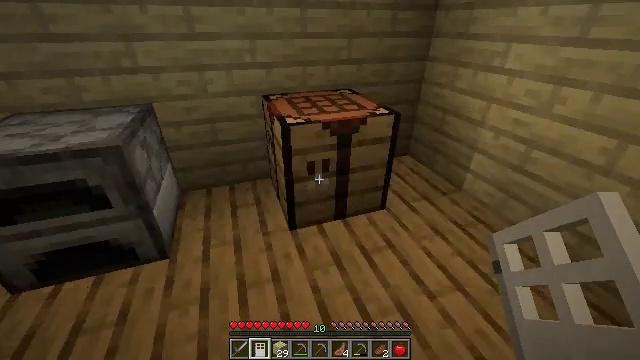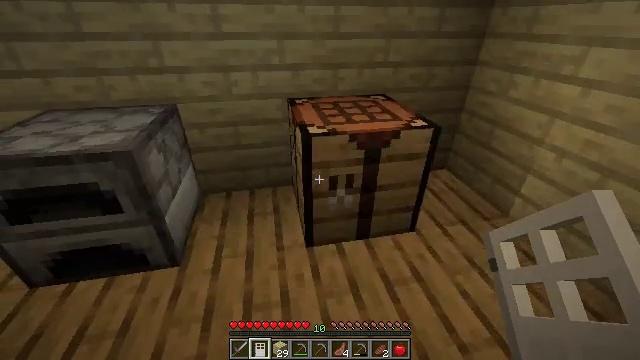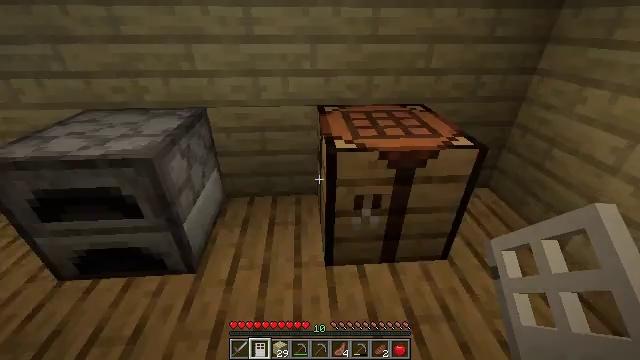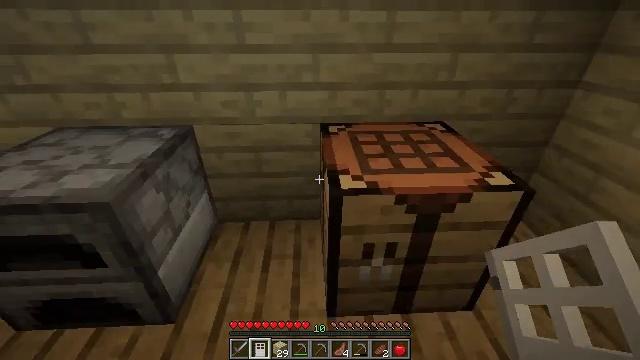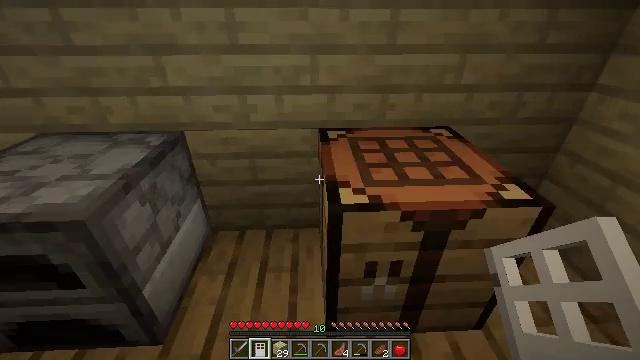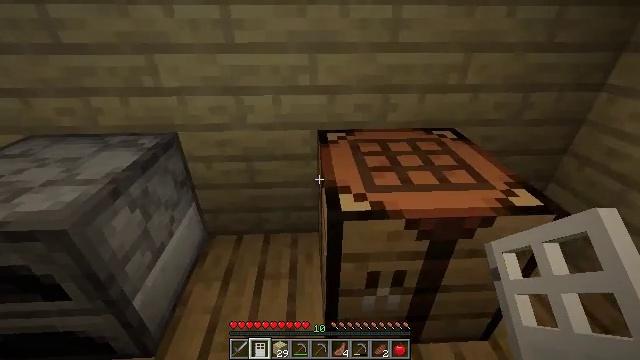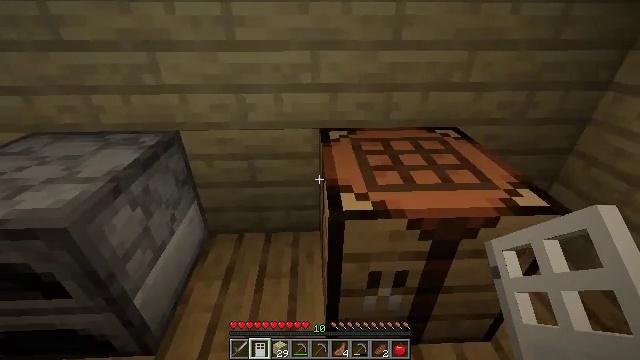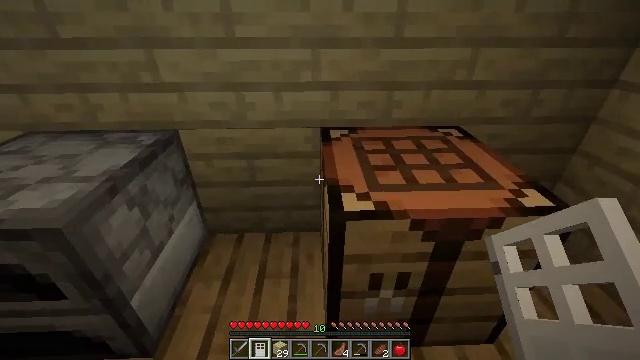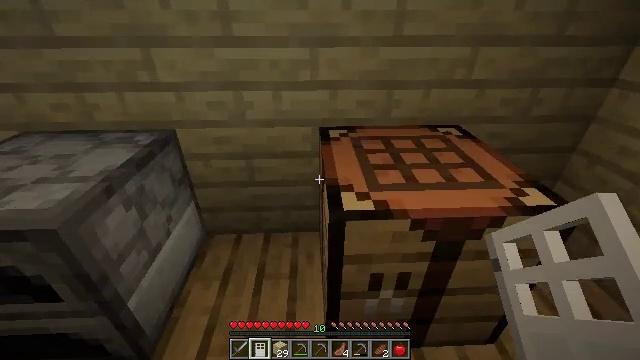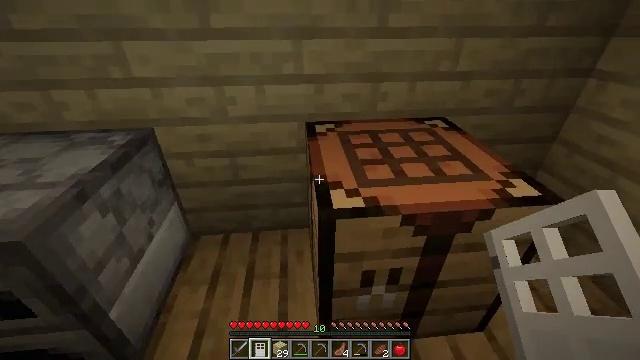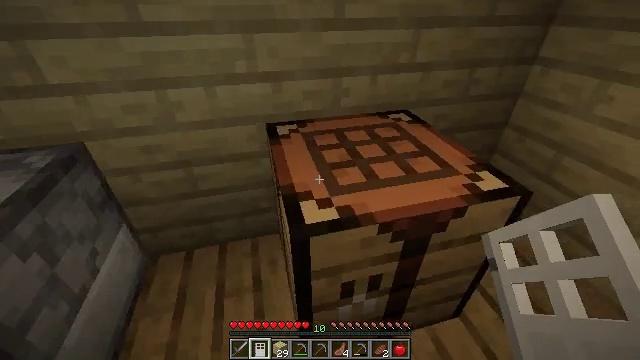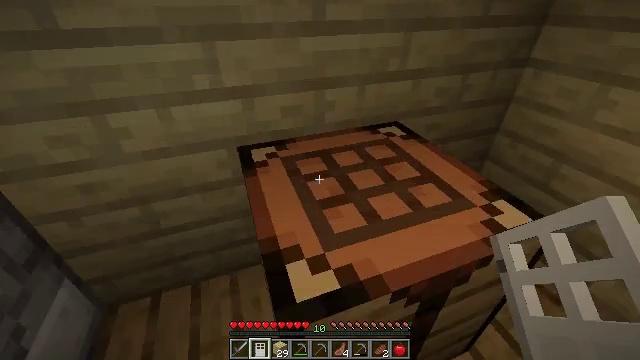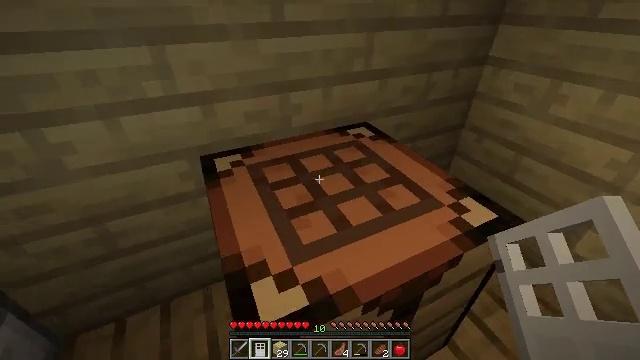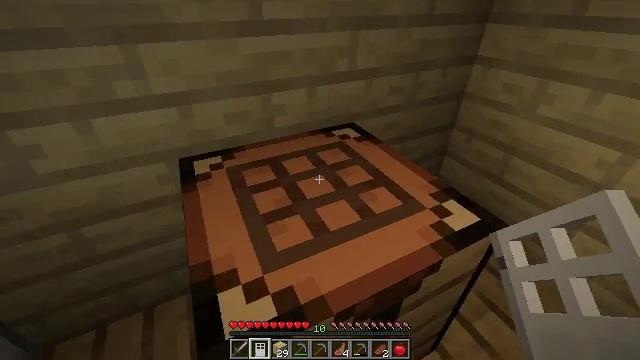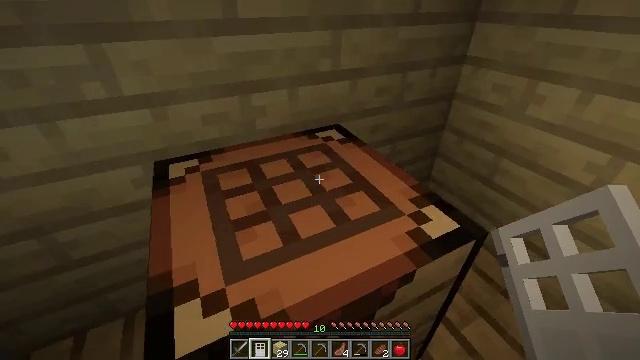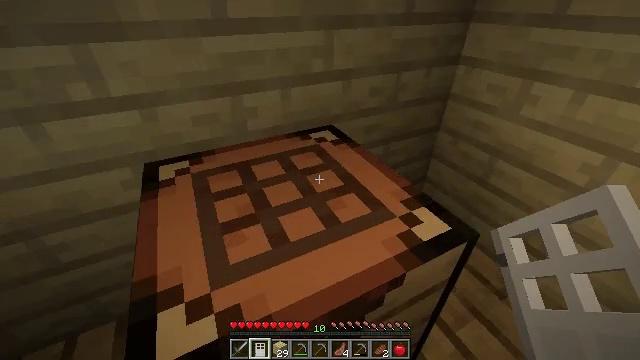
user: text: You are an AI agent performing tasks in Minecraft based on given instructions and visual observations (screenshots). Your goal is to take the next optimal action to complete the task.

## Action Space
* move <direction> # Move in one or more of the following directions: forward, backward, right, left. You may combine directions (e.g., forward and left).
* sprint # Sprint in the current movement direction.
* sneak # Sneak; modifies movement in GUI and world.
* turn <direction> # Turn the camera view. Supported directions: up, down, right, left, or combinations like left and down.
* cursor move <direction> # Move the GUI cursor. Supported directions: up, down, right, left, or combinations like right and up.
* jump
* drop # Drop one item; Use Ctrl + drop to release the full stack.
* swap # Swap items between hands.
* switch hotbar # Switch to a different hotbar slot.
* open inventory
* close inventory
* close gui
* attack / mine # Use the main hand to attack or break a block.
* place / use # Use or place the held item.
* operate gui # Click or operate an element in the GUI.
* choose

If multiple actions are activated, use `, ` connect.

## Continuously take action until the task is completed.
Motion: motion action
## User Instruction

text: Create a birch button using the crafting interface.
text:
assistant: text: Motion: move forward, turn left
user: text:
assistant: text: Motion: move forward, turn left
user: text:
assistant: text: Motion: move forward, turn left
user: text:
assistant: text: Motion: no_op
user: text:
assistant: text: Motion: no_op
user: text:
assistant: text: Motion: no_op
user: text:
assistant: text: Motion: no_op
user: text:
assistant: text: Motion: no_op
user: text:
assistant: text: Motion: move forward, turn right and down
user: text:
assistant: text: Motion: move forward, turn right and down
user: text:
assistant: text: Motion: move forward, turn right
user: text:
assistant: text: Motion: move forward, turn right
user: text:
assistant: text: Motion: move forward
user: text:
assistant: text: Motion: move forward
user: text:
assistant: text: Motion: no_op
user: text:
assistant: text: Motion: no_op
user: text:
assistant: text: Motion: turn down
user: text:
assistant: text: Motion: turn down
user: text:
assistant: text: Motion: turn left and down
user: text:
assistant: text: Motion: turn left
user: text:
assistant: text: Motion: turn left
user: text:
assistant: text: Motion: turn left
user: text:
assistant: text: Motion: no_op
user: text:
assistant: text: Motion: no_op
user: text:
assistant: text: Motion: use / place
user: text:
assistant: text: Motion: use / place
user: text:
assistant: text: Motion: use / place
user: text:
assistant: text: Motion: no_op
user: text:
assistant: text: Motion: no_op
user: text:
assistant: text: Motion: open gui